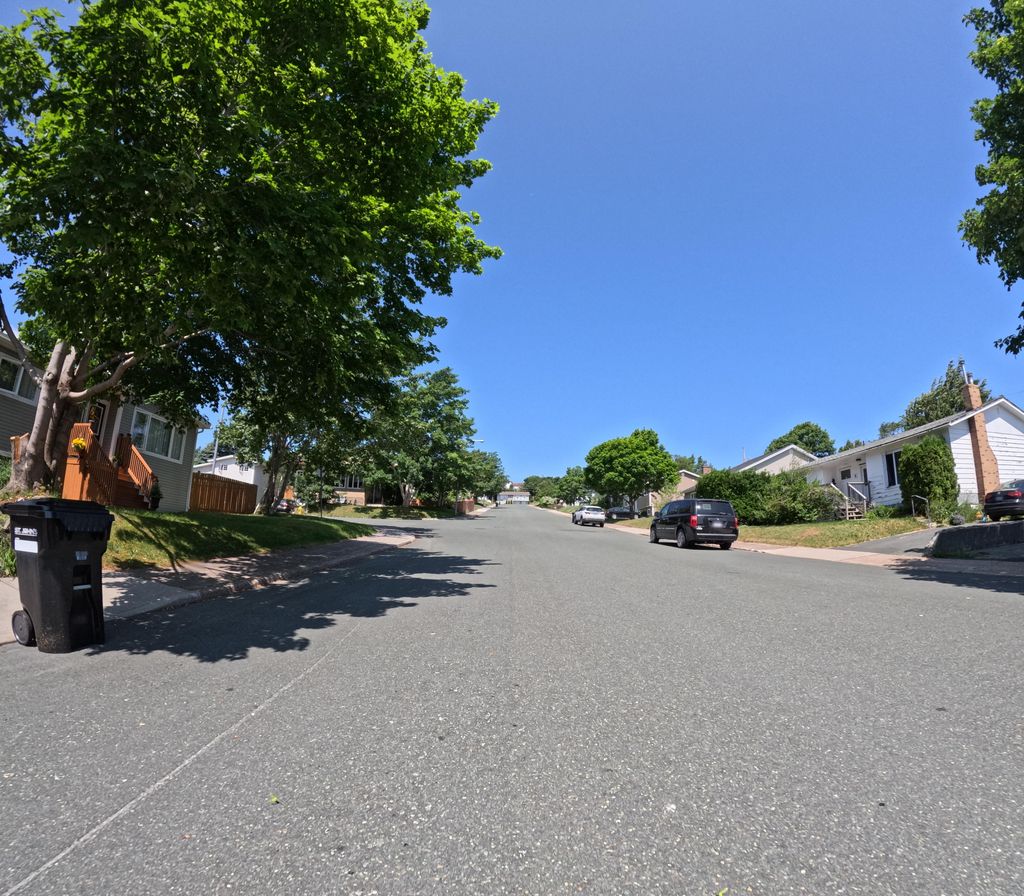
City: st_johns